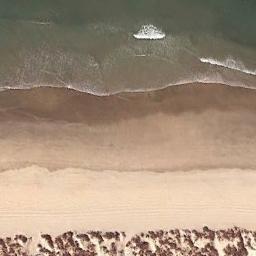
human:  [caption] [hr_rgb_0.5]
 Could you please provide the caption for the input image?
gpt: The beach with khaki sand and the color of the seawater is dark green .

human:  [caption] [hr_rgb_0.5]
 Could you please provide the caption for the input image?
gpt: The boundary of the beach is empty .

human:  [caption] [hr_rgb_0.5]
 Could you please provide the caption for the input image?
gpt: The beach consists of green seawater and a yellow coast .

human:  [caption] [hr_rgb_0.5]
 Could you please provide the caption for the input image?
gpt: Green sea water and wet beaches and green spaces .

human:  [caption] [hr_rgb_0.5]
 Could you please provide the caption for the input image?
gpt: There are water marks on the beach .